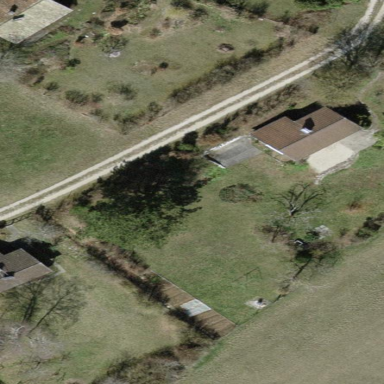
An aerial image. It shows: Isolated dwelling in the countryside.